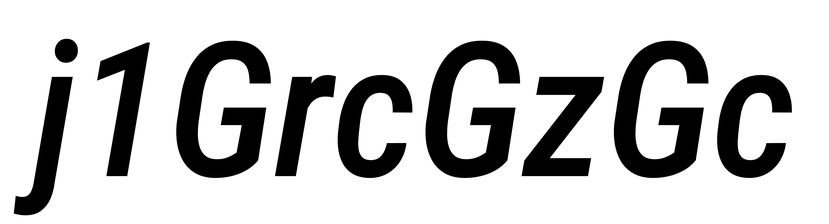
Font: Roboto-Italic_Condensed_Medium_Italic